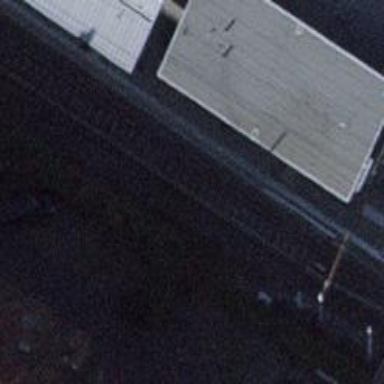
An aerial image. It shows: Flat roof on building.